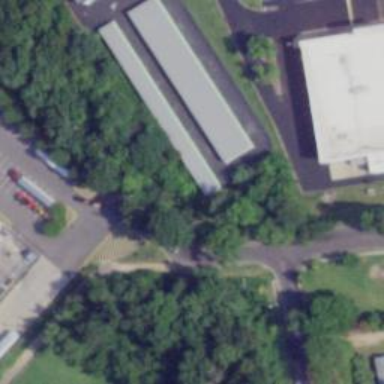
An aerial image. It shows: Storage rental shop located in building.